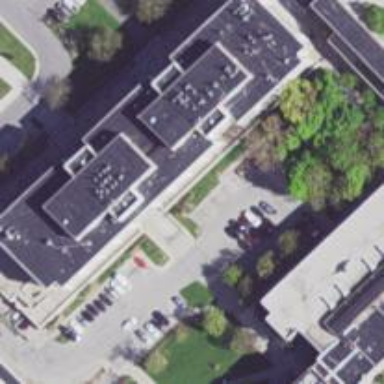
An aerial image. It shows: View of university building.